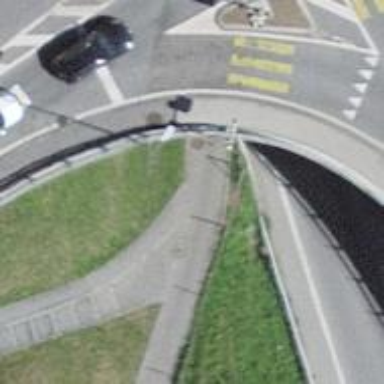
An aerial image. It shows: Tunnel footway.